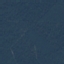
Label: Forest